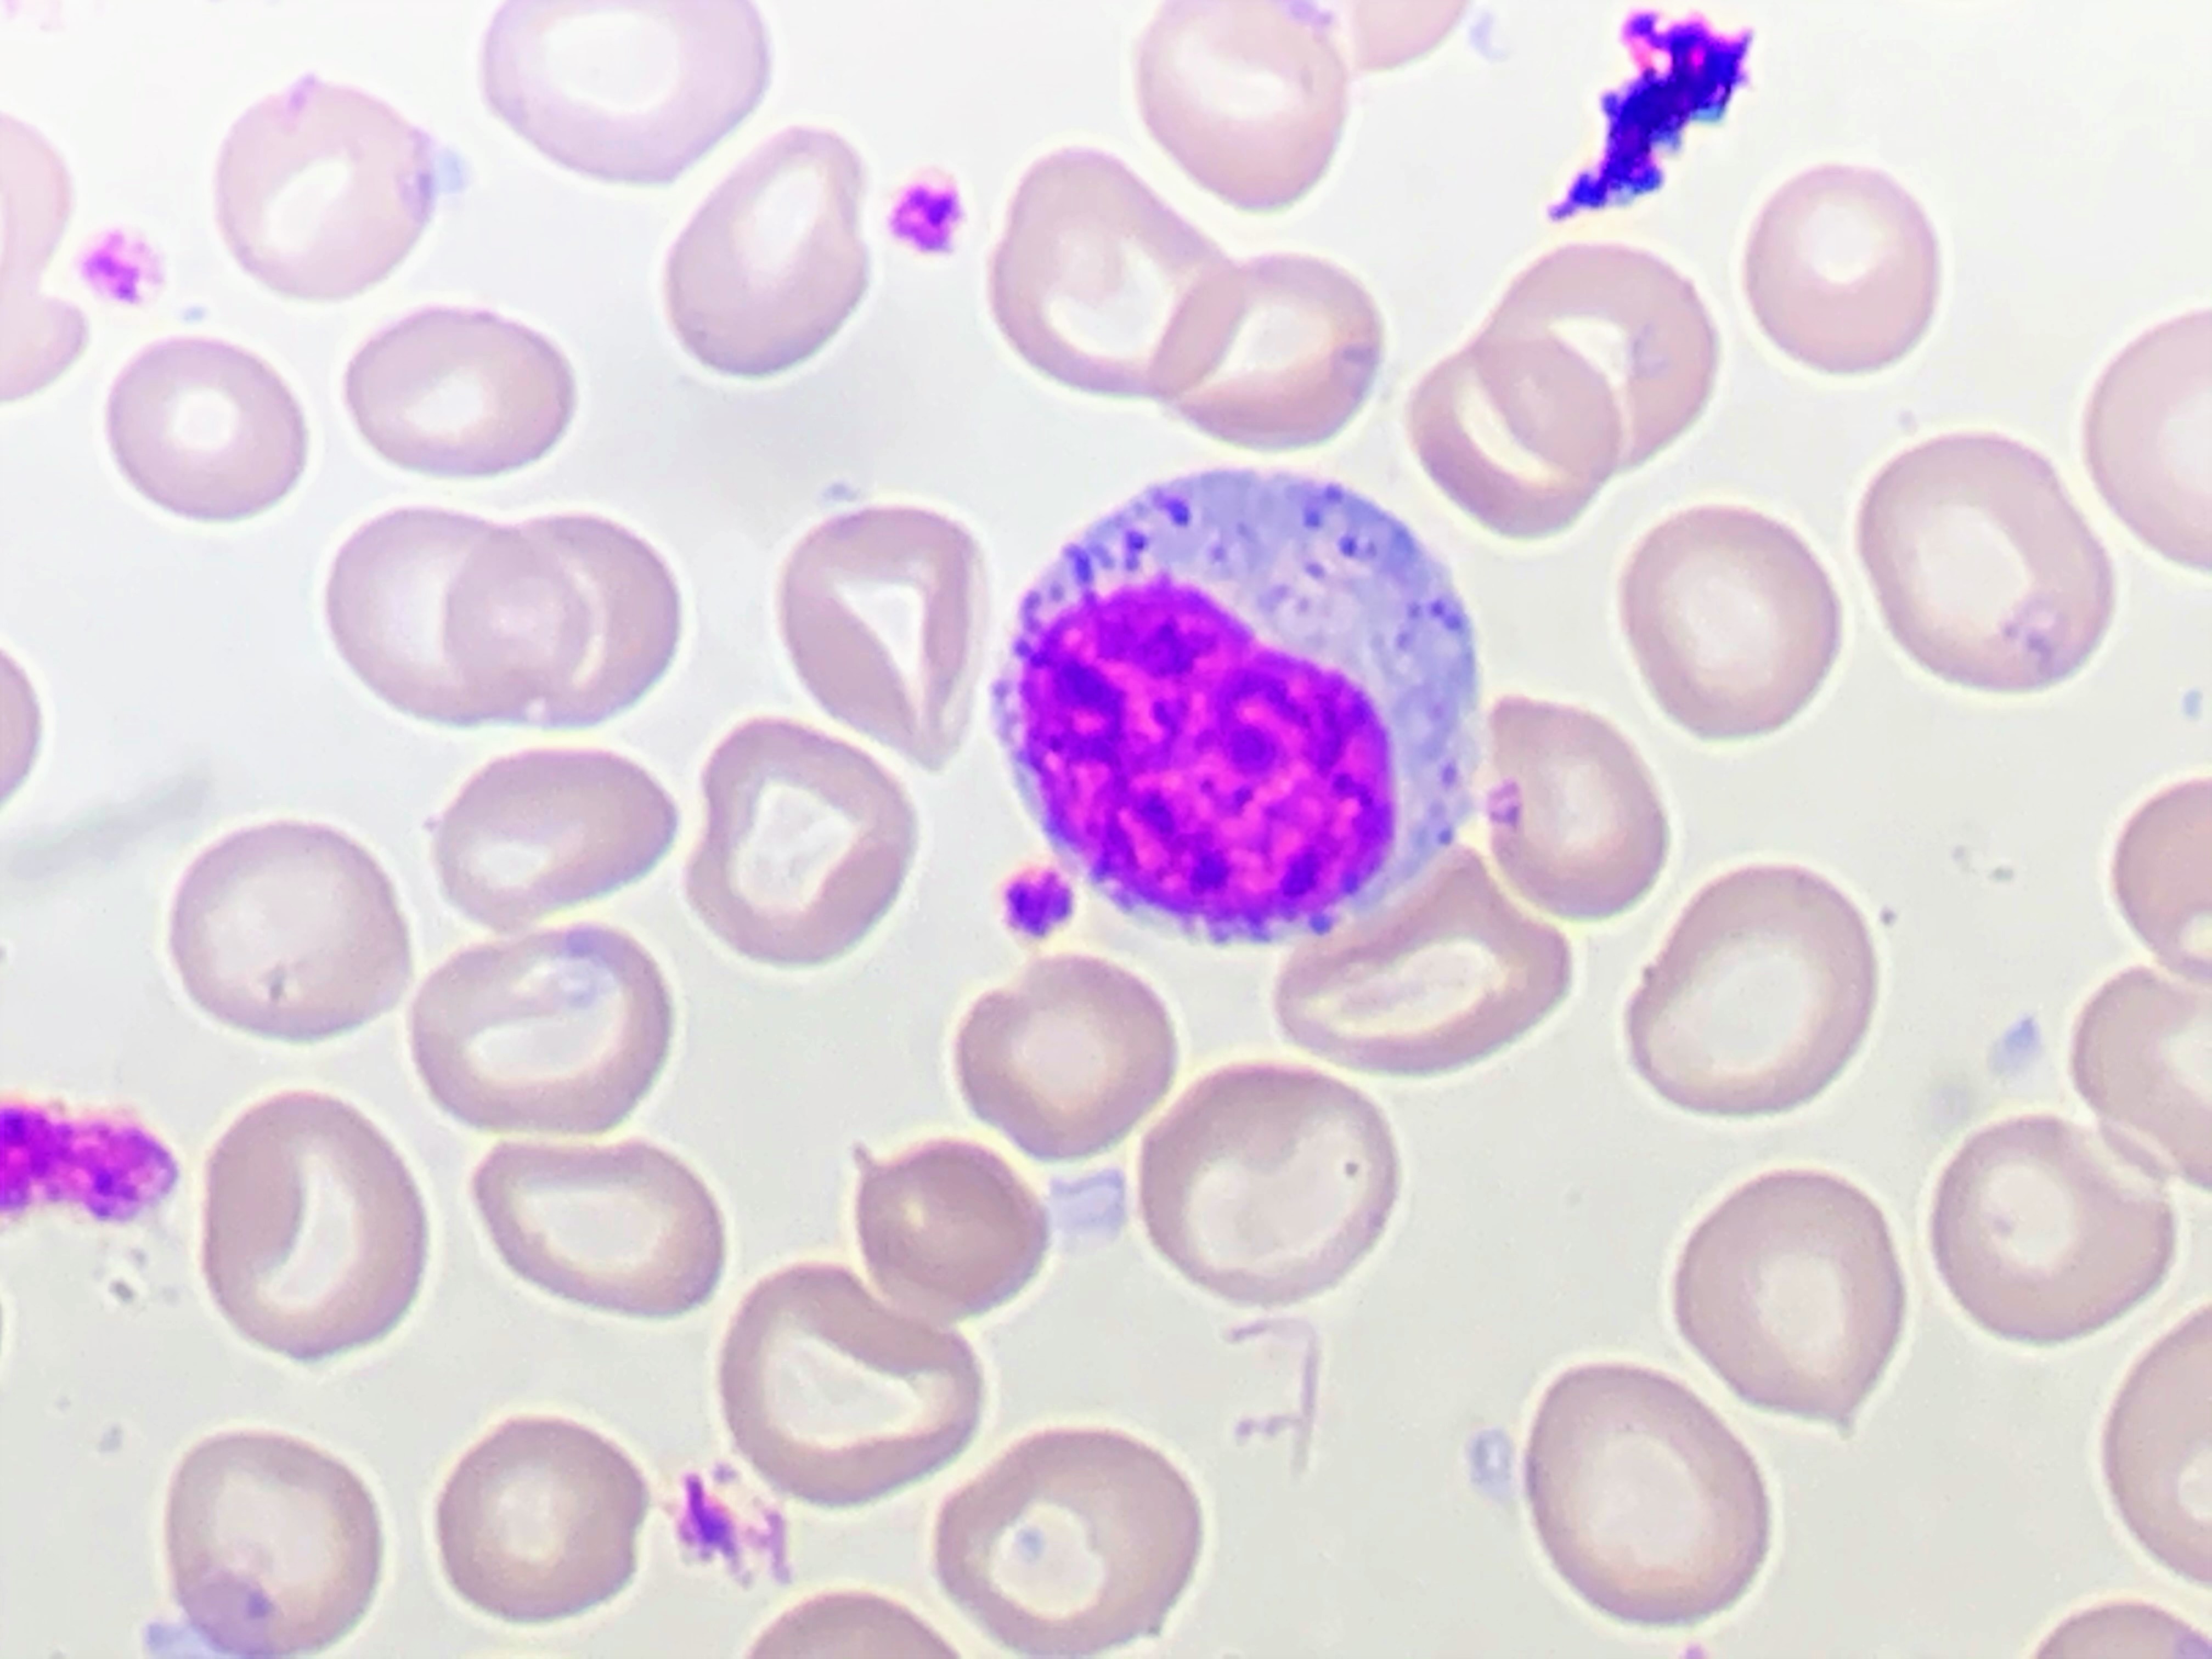
Cell type: PROMYELOCYTES